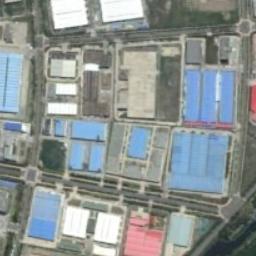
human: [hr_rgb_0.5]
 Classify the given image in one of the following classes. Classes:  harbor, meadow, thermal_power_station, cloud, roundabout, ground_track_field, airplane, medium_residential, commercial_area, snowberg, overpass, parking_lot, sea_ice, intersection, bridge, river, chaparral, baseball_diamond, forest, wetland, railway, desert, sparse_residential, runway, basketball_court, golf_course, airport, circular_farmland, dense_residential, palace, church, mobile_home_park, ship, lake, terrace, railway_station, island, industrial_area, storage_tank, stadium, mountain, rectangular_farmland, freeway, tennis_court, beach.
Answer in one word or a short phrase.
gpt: industrial_area